Interaction volume radius: 10 \u00c5
Interaction volume height: 25 \u00c5
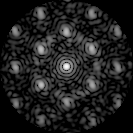
Disorder parameter: 0.4535